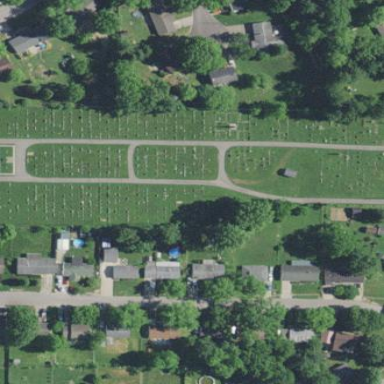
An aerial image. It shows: Cemetery.